【题型】填空题　【知识点】解析几何　【难度】easy
已知双曲线\(\dfrac{x^2}{a^2} - \dfrac{y^2}{b^2} = 1\)（\(a>0,b>0\)）的左焦点为\(F_1\)，右焦点为\(F_2\)。若双曲线的右支上存在一点\(P\)，使得直线\(PF_1\)与以双曲线的实轴为直径的圆相切，切点为线段\(PF_1\)的中点，则该双曲线的离心率为\underline{\quad\quad}。
【解答】
\noindent
【答案】$\sqrt{5}$

\vspace{0.5em}
\noindent
【详解】设$PF_1$中点为$H$，连接$OH,PF_2$，作图如下所示：

\vspace{0.5em}
\noindent
在$\triangle PF_1F_2$中，因为$O,H$分别为$F_1F_2,PF_1$的中点，故$OH \parallel PF_2$，且$|OH|=\frac{1}{2}|PF_2|$；

\vspace{0.5em}
\noindent
由题可知，$|OH|=a$，且$OH \perp PF_1$，故$|PF_2|=2a$，且$PF_2 \perp PF_1$；

\vspace{0.5em}
\noindent
根据双曲线定义可知，$|PF_1|=2a+|PF_2|=2a+2a=4a$，又$|F_1F_2|=2c$，

\vspace{0.5em}
\noindent
故在$\triangle PF_1F_2$中，由勾股定理$|PF_1|^2+|PF_2|^2=|F_1F_2|^2$，也即$16a^2+4a^2=4c^2$，

\vspace{0.5em}
\noindent
整理得$\frac{c^2}{a^2}=5$，故$\frac{c}{a}=\sqrt{5}$，也即该双曲线的离心率为$\sqrt{5}$。

\vspace{0.5em}
\noindent
故答案为：$\sqrt{5}$。
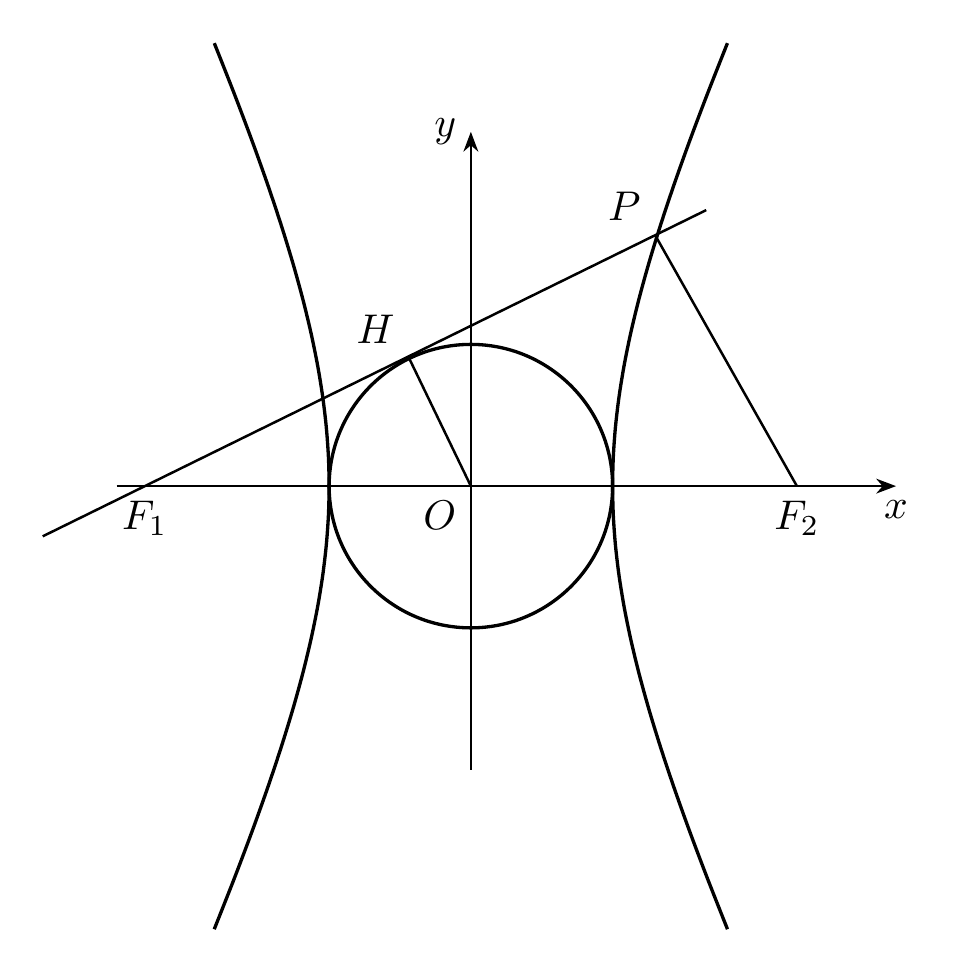